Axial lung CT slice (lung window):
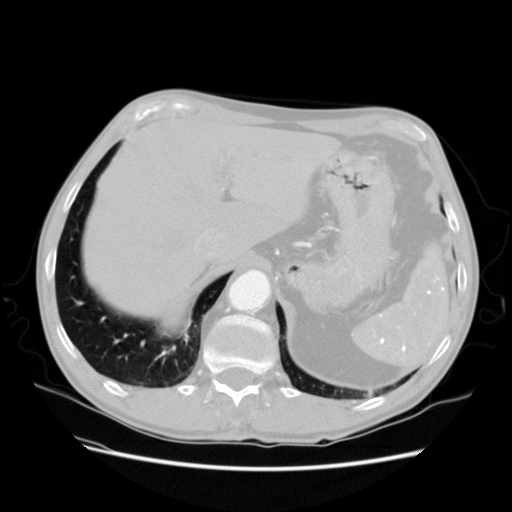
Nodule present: no